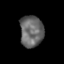
Tissue: skin
Cell type: Epithelial cells
Senescence score: 0.2698
Nuclear area (px): 719
Mean DAPI intensity: 103.981